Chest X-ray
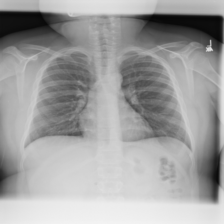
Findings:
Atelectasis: negative
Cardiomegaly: negative
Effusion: negative
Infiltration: negative
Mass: negative
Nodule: negative
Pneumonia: negative
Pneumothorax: negative
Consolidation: negative
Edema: negative
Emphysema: negative
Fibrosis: negative
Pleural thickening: negative
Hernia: negative